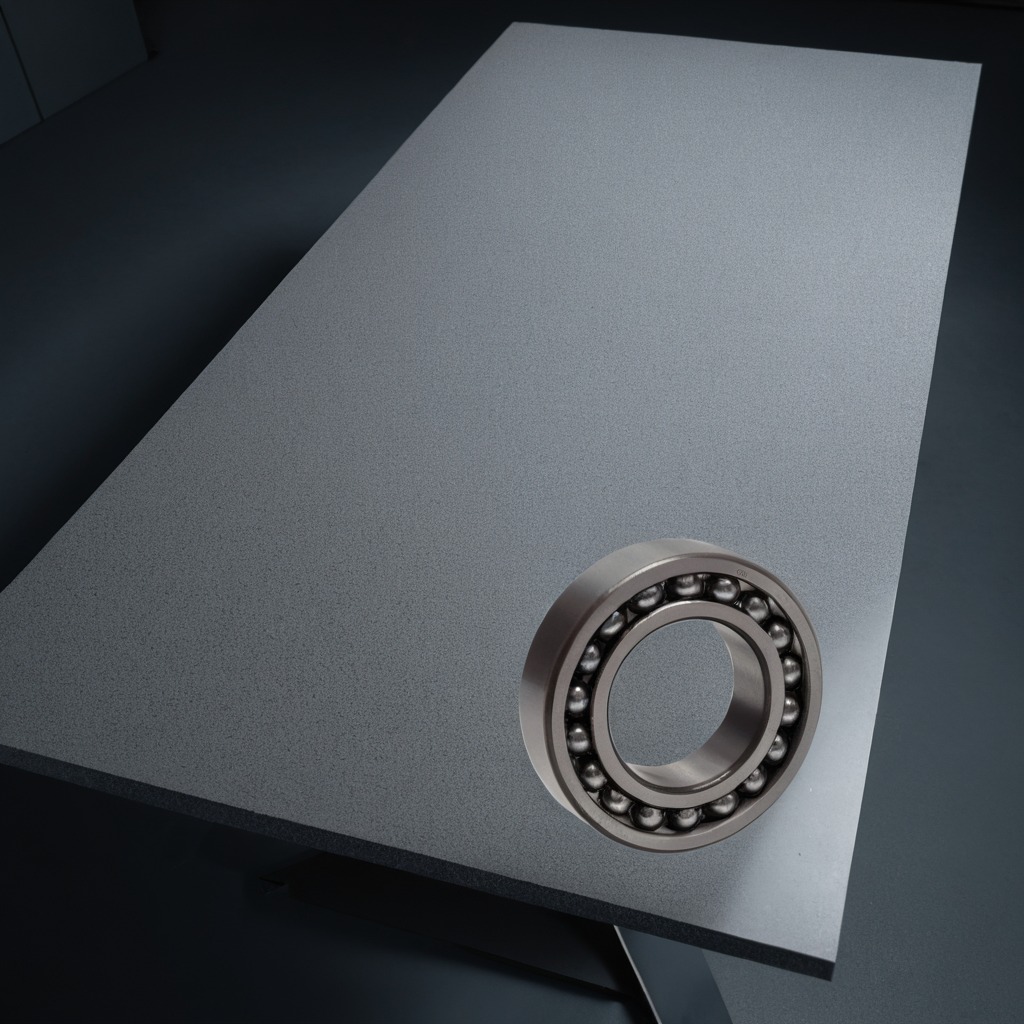
A metal ball bearing is lying on a clean granite table inside a workshop at night.